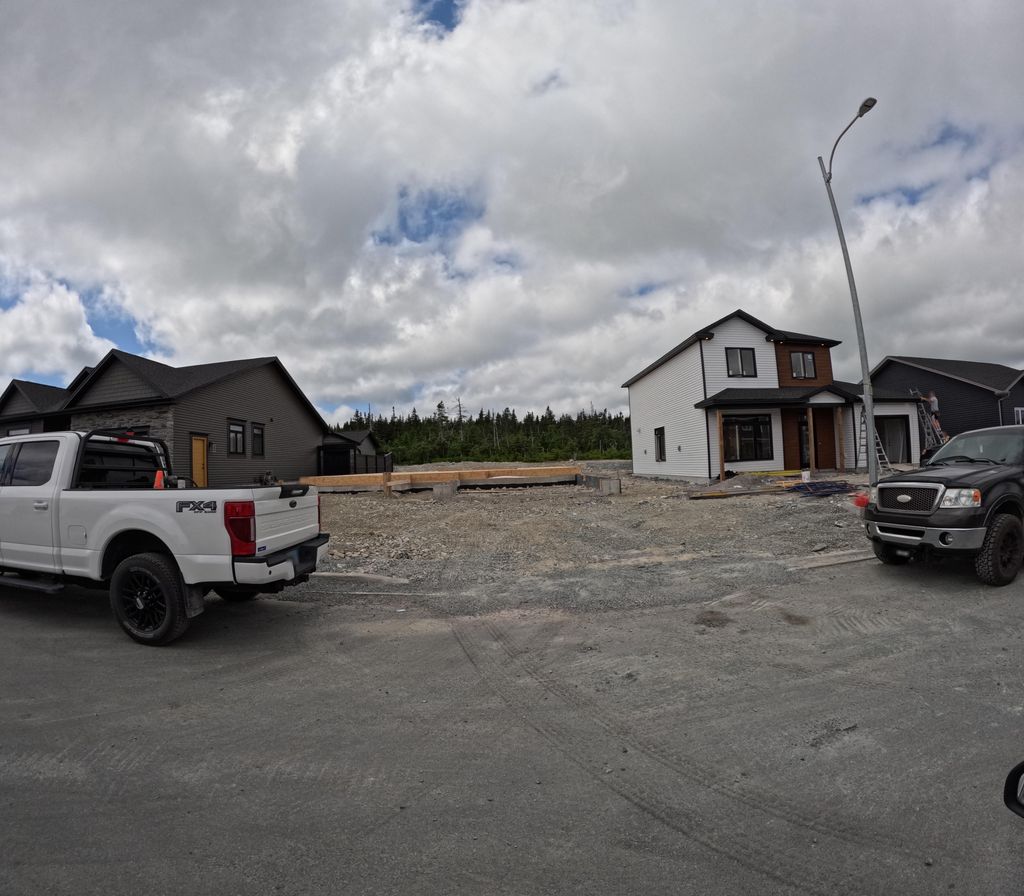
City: st_johns